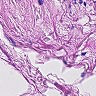
Metastatic tissue present: no